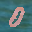
Label: 0